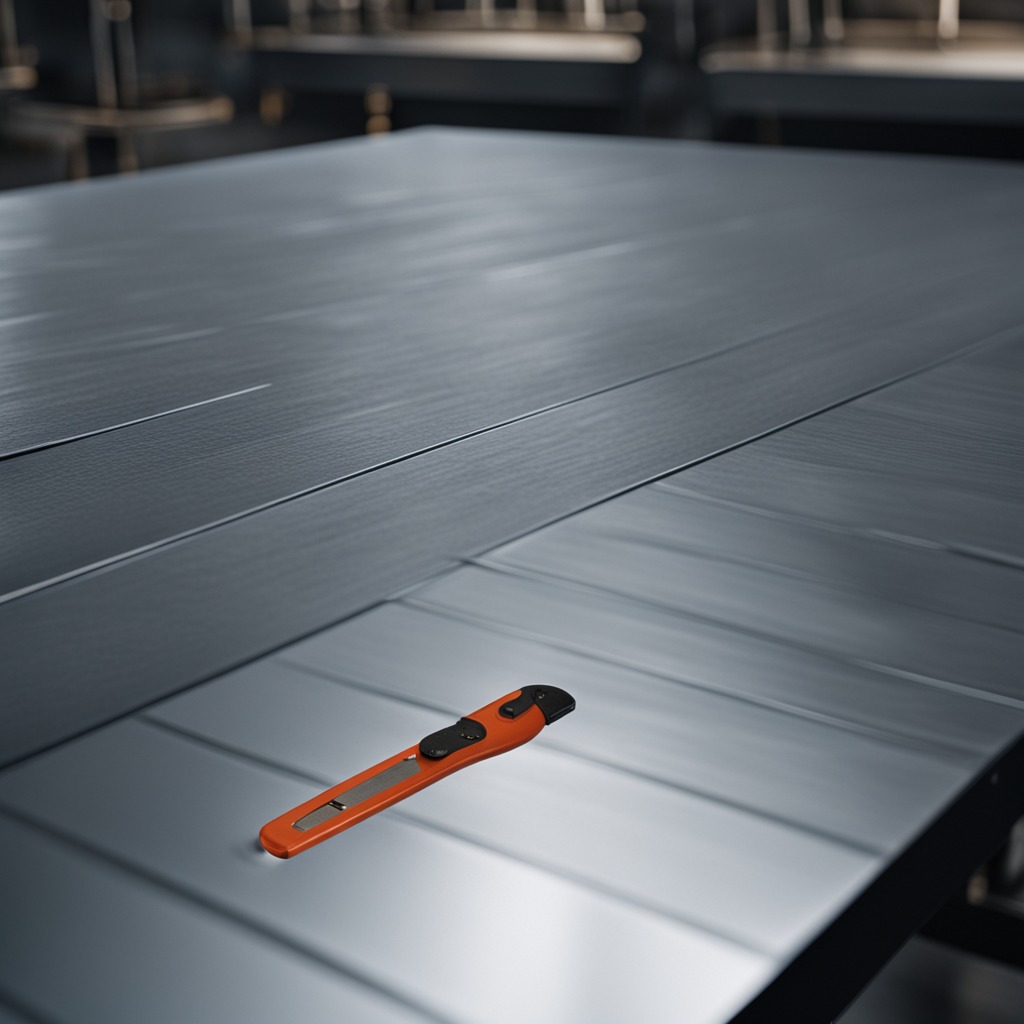
A utility knife is lying on a cold steel table in a mining workshop gritty textures.